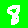
Digit: 8